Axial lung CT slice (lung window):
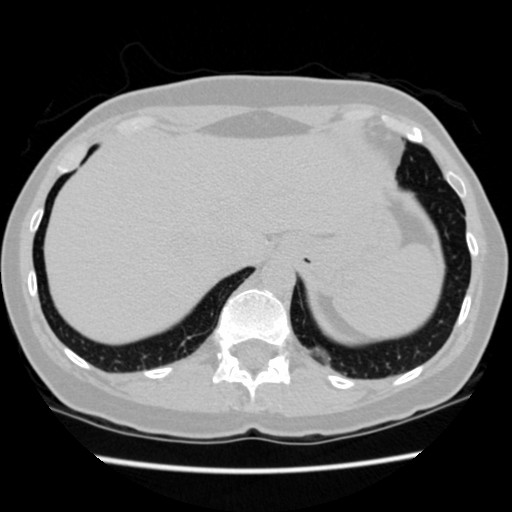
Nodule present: no